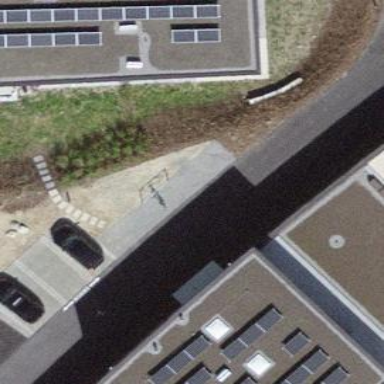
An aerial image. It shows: Bicycle parking facility.